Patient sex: M
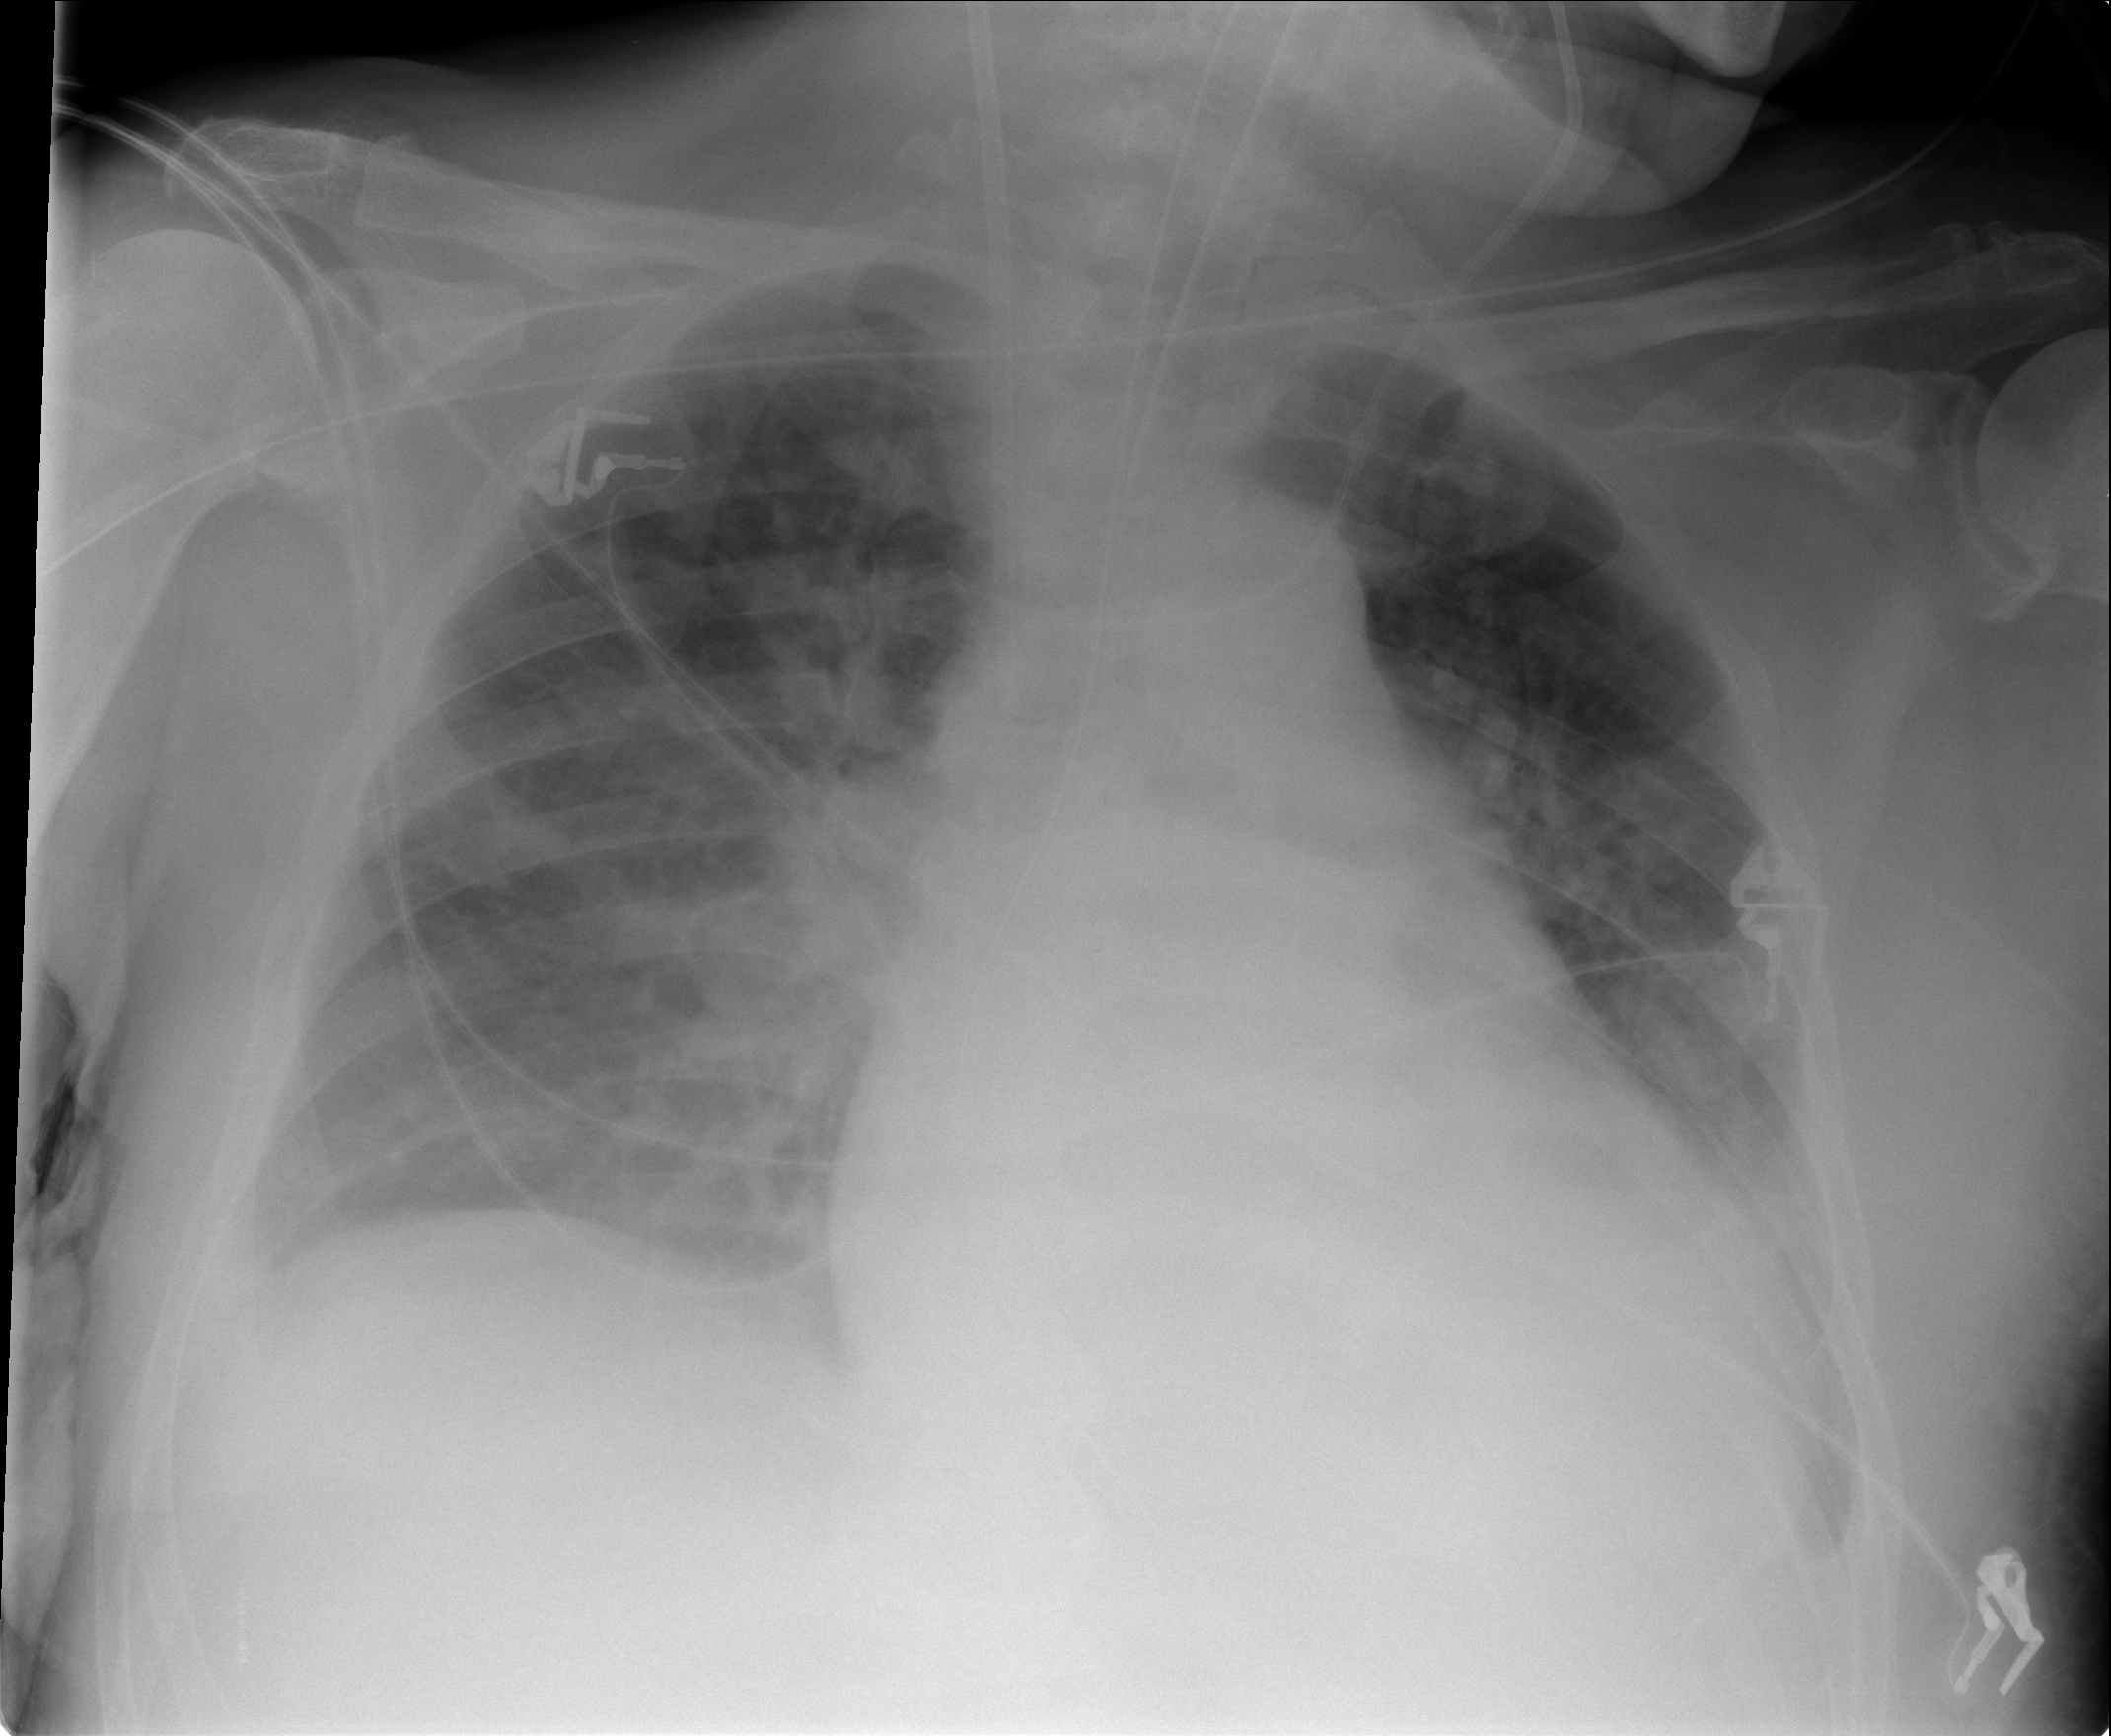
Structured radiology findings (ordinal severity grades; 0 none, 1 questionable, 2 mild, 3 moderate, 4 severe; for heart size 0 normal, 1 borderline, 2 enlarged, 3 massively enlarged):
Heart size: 3
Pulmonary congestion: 3
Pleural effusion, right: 1
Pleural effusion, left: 2
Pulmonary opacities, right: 2
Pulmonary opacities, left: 2
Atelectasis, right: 2
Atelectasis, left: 2